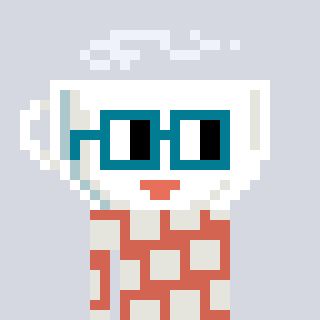
a pixel art character with square dark green glasses, a mug-shaped head and a peachy-colored body on a cool background